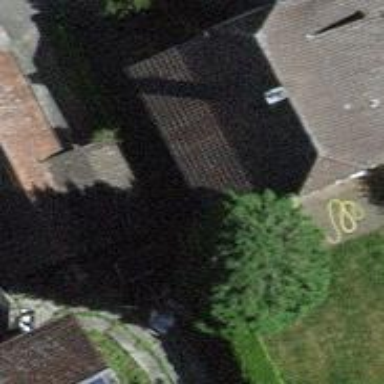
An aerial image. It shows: Residential building.